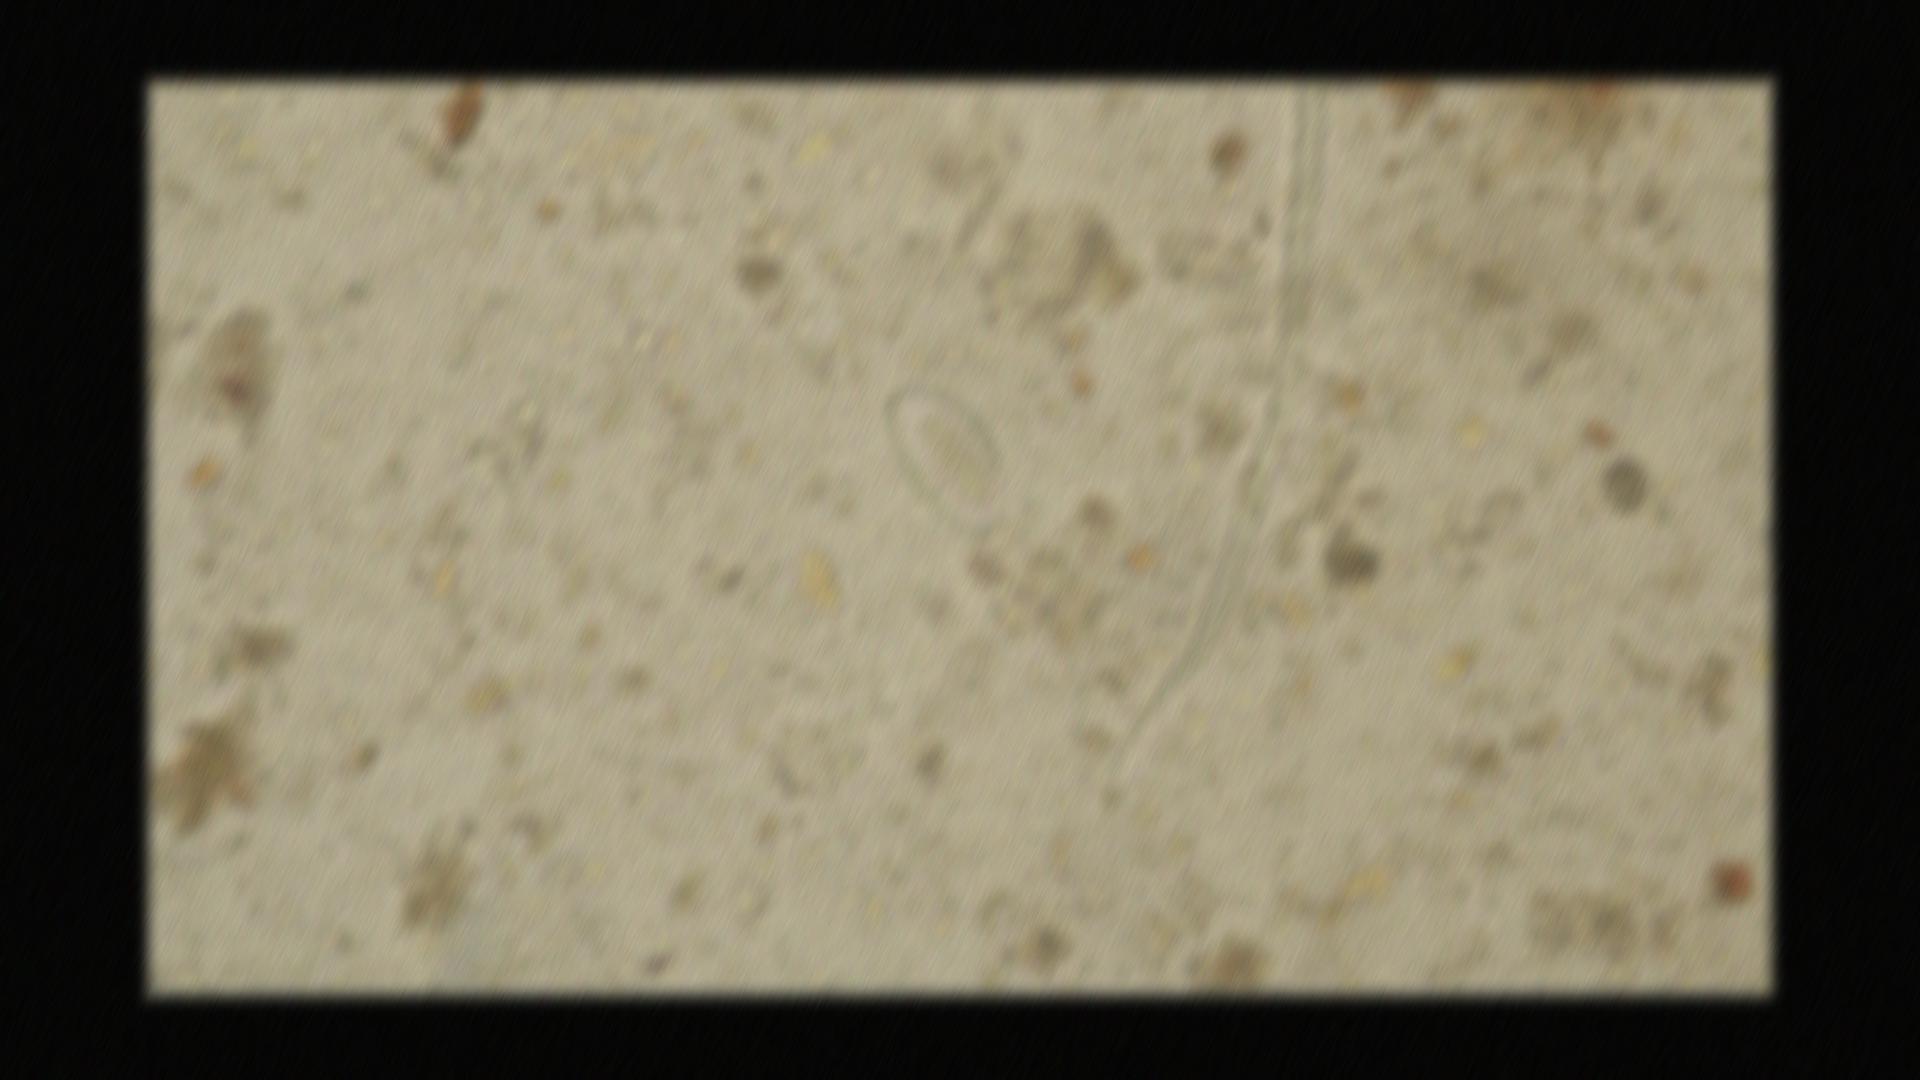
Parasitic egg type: Enterobius vermicularis